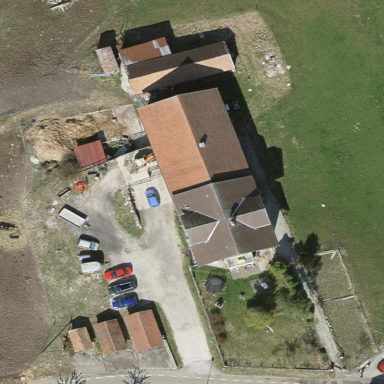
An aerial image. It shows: Farmyard area.